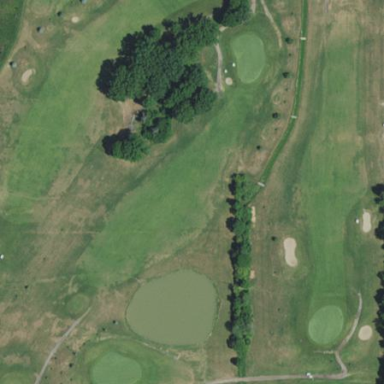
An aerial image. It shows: Golf fairway surrounded by grass.